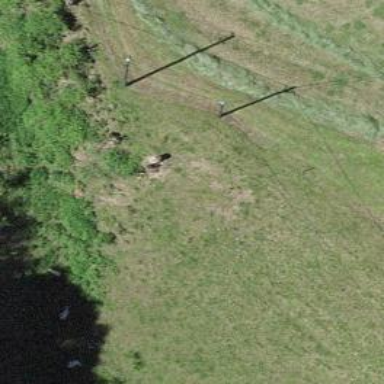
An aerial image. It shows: Utility pole in the area.